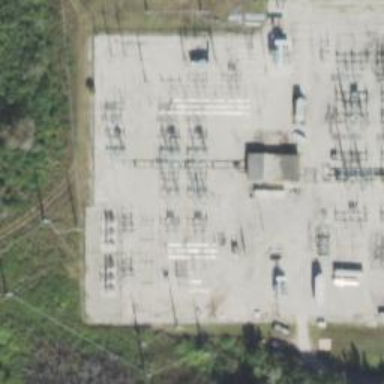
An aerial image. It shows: Switch used for power control.